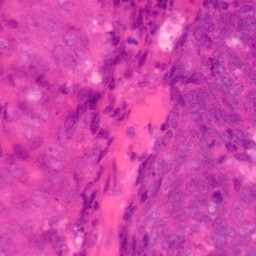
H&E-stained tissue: Colon